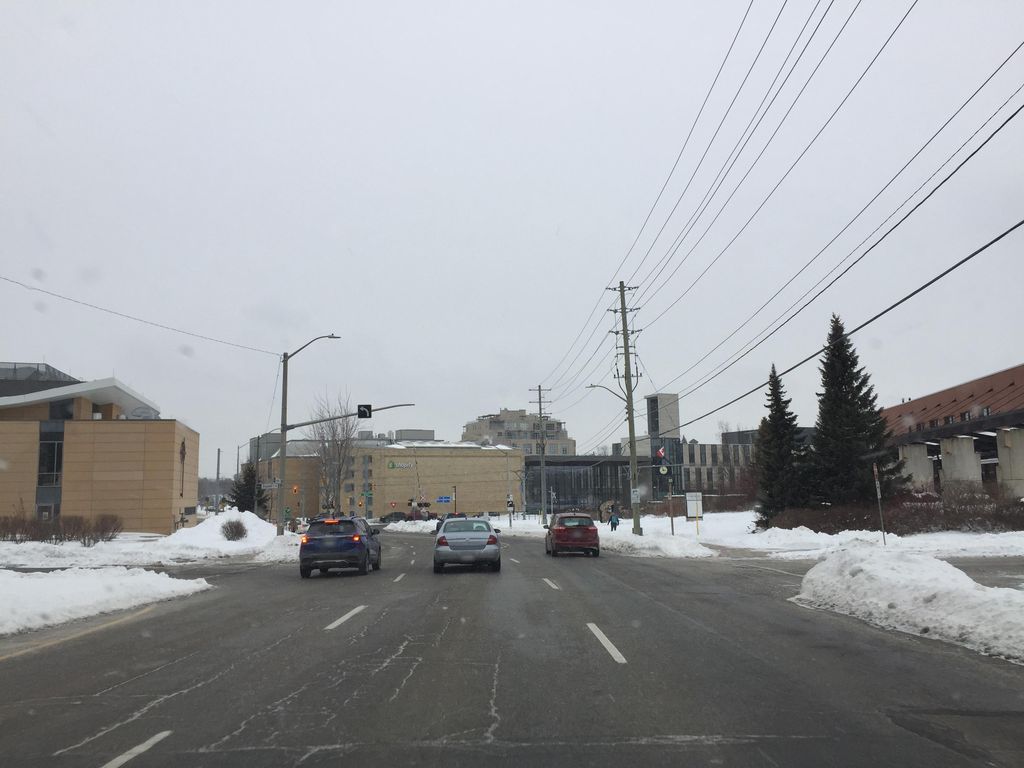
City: kitchener-waterloo